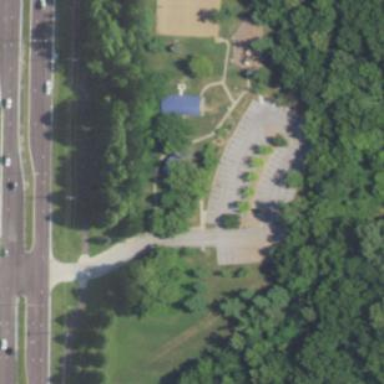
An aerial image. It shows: Park.